Field crop: maize
Growth stage: 2
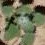
Species: chenopodium